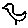
Label: bird